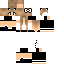
A female human skin with medium skin, wearing brown long hair dressed in a blue tshirt and black pants, featuring a closed mouth.